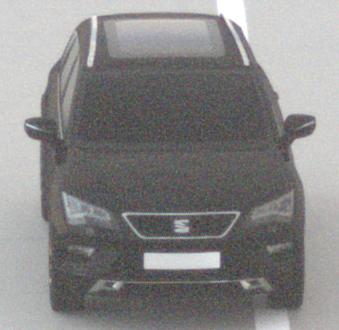
Make: SEAT
Model: Ateca 1.0 TSI Ecomotive
Detailed model: Ateca (5FP)
Model produced from: 2016/08
Model produced until: 2018/08
Doors: 5
Color: black
Road condition: dry road
Daytime: night
Contrast: low contrast